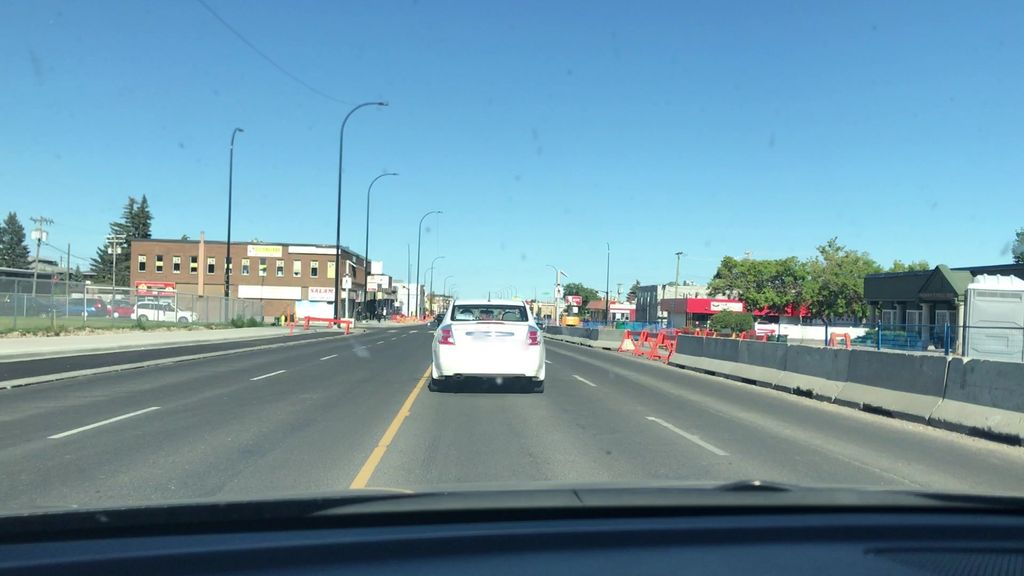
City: calgary